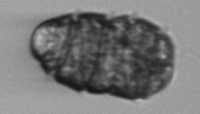
Label: Margalefidinium